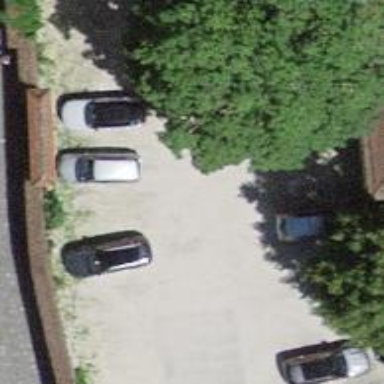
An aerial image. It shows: Parking aisle with pebblestone surface.